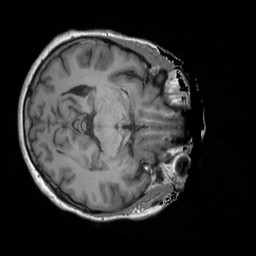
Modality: T1w
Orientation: axial
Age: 61
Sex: female
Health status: ill
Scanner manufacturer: siemens
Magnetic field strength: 3 T
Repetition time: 1.9 s
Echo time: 0.00247 s